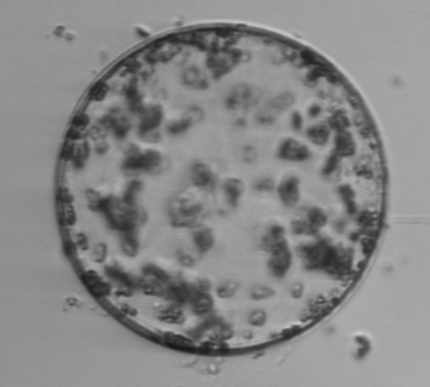
Label: Coscinodiscus